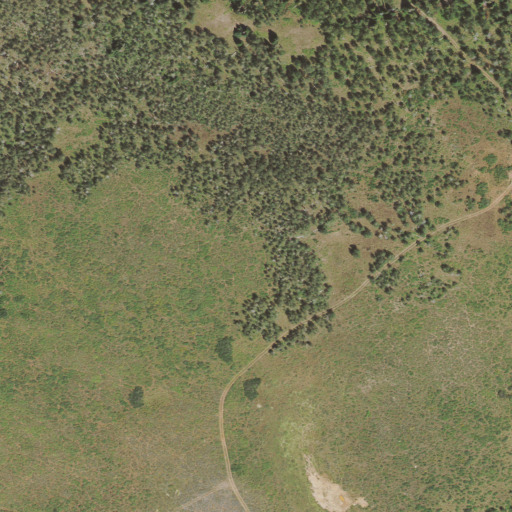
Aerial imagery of mountain in Utah named Guilder Peak containing deciduous forest, shrub, and mixed forest